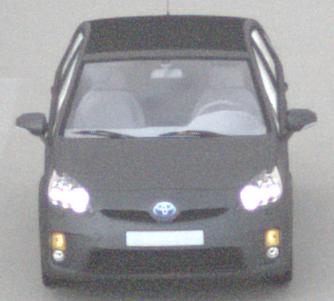
Make: Toyota
Model: Prius 1.5 Hybrid
Detailed model: Prius (HW2)
Model produced from: 2006/03
Model produced until: 2009/06
Doors: 5
Color: gray
Road condition: dry road
Daytime: night
Contrast: low contrast